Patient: sex F, age 76
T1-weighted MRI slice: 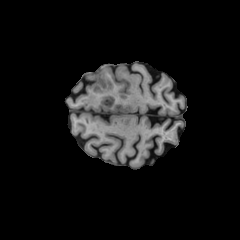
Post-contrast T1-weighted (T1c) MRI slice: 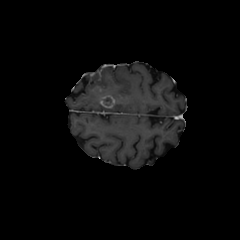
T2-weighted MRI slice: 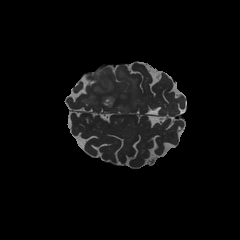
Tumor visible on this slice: yes
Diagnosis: Glioblastoma, IDH-wildtype
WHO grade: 4